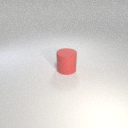
large red rubber cylinder